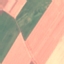
Land use / land cover: AnnualCrop